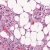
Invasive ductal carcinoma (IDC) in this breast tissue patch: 1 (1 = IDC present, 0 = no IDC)